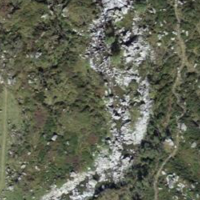
EUNIS habitat code: 26
Species observed at this site:
Parnassia palustris